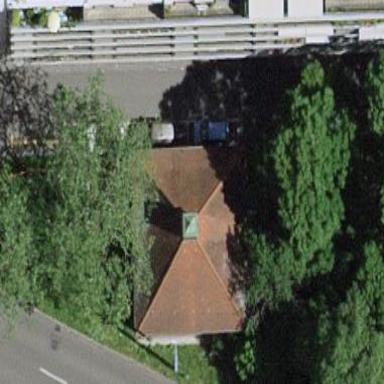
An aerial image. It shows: Service building.